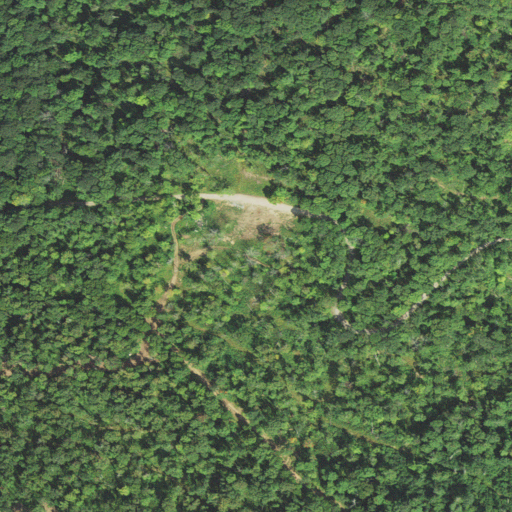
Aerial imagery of gap in West Virginia named Mashey Gap containing deciduous forest and grassland